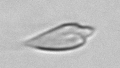
Label: Oxytoxum